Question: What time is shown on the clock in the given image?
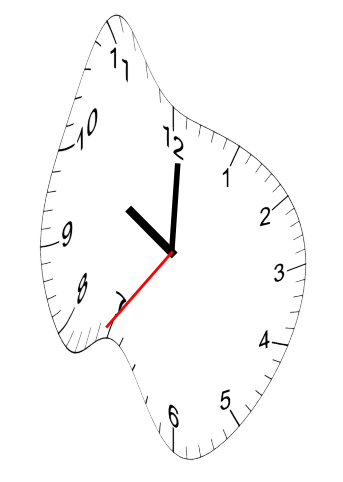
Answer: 10:00:36